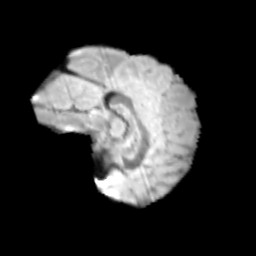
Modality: T2w
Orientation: sagittal
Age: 10
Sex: female
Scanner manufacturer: siemens
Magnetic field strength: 3 T
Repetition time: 3.8 s
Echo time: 0.07 s